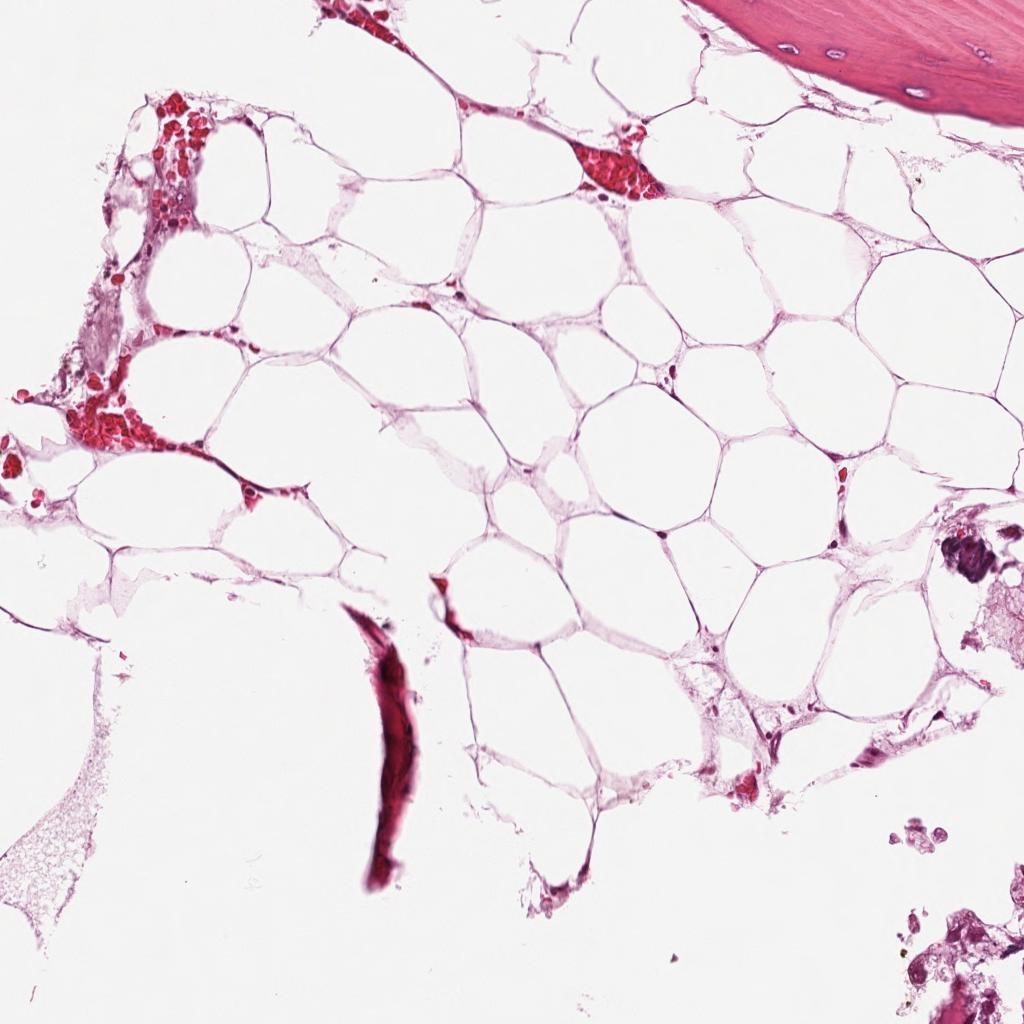
Label: Non-Tumor